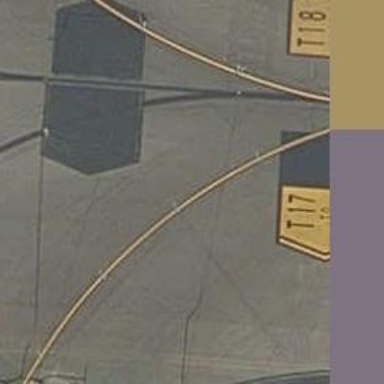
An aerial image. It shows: Image of taxiway at airport.